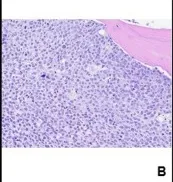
B; Bone marrow core biopsy is hypercellular for age (80%). Maturing granulopoiesis and erythropoiesis are replaced by sheets of immature cells. Megakaryocytes are decreased and have atypical morphology.
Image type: pathology (h&e)